Field crop: maize
Growth stage: 1
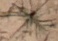
Species: lolium